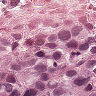
Metastatic tissue present: yes